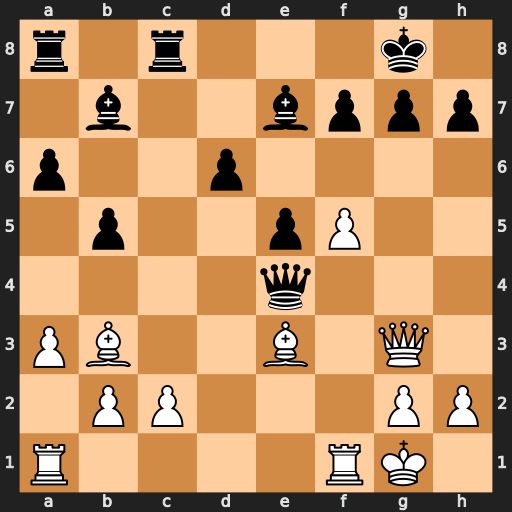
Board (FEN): r1r3k1/1b2bppp/p2p4/1p2pP2/4q3/PB2B1Q1/1PP3PP/R4RK1
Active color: w
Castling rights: -
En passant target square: -
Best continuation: f6 Bxf6 Rxf6